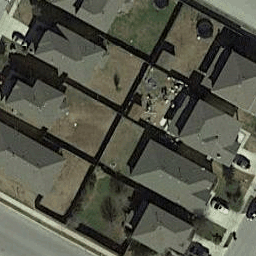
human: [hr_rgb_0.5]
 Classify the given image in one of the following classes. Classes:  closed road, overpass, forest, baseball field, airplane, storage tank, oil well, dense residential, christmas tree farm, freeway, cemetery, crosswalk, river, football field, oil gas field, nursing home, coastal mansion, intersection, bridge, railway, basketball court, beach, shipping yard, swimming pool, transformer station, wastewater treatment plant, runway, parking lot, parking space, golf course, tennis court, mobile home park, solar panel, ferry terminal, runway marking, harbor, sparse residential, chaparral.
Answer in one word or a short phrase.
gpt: dense residential